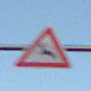
Verkehrszeichen: WildwechselRechts
Umgebung: Outdoor, Nature
Tageszeit: SunriseSunset
Wetter: Clear
Licht: Natural
Jahreszeit: NotSpecified
Kontrast: LowContrast